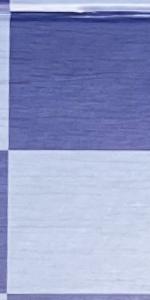
Label: Empty